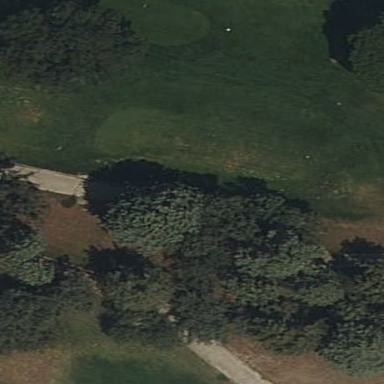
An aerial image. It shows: Golf tee.